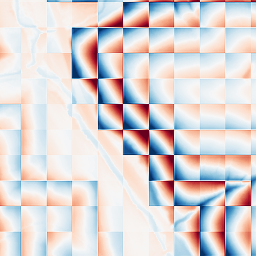
Category: wavelet
Decomposition family: wavelet_biorthogonal
Decomposition parameters: wavelet: bior1.3
level: 5
Upsampling method: lanczos
Upsampling parameters: scale: 4
Upsampling scale: 4